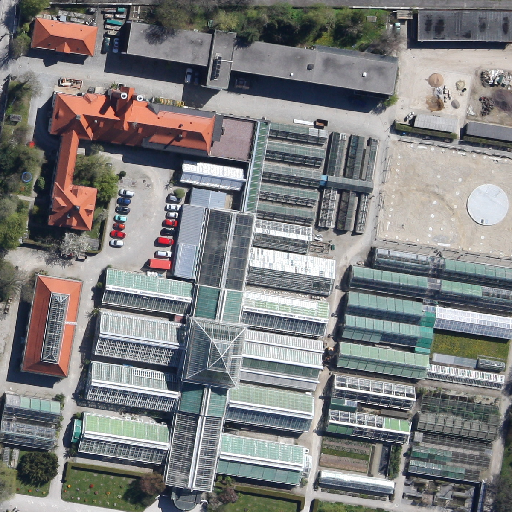
Referring expression: unpaved road